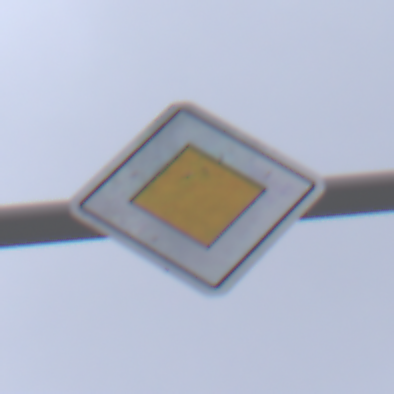
Verkehrszeichen: Vorfahrtsstrasse
Umgebung: Outdoor, Urban
Tageszeit: MorningAfternoon
Wetter: Overcast
Licht: Natural
Jahreszeit: NotSpecified
Kontrast: LowContrast